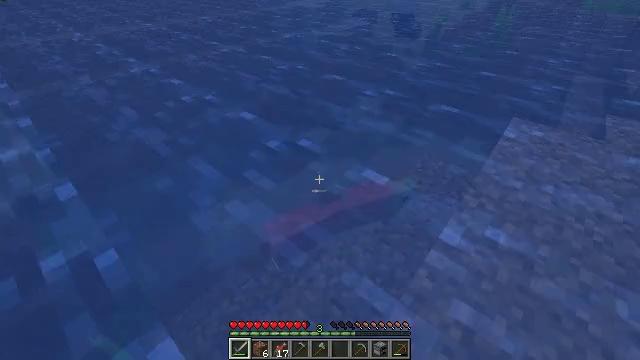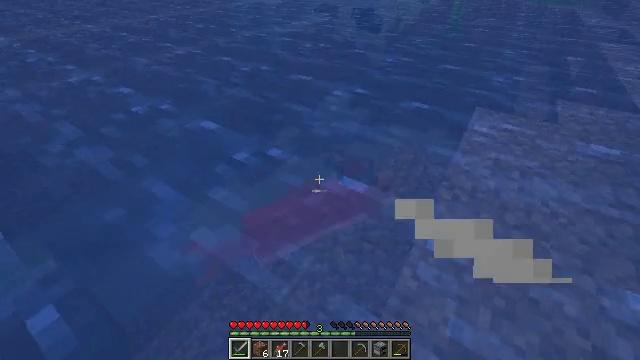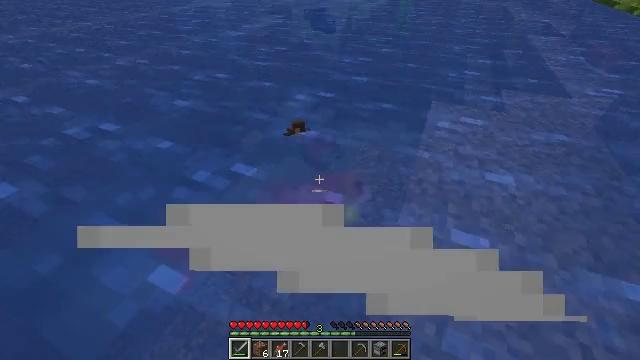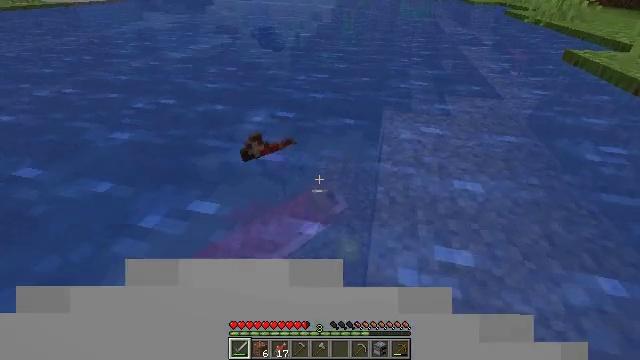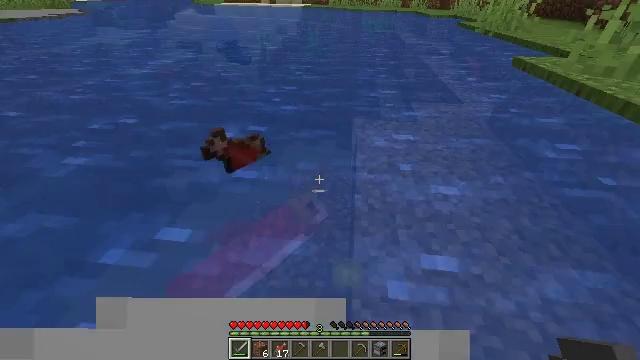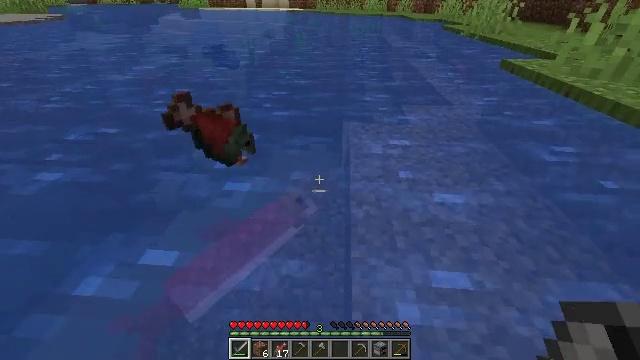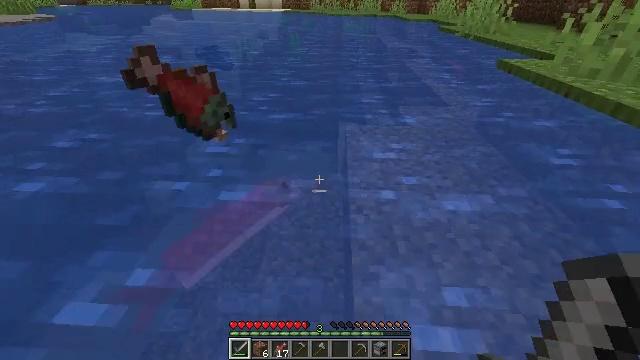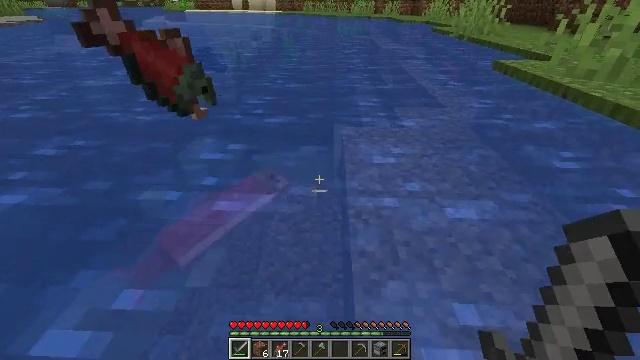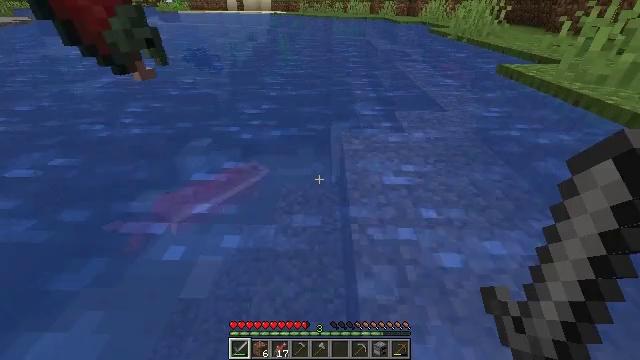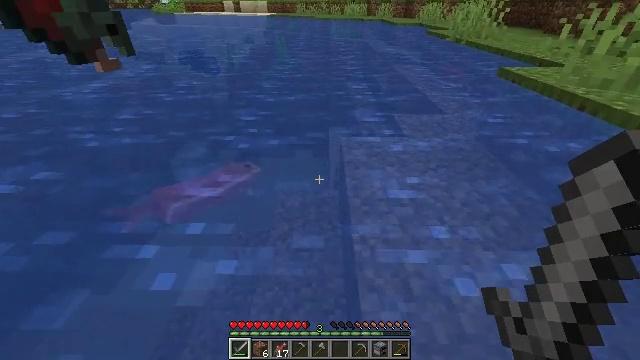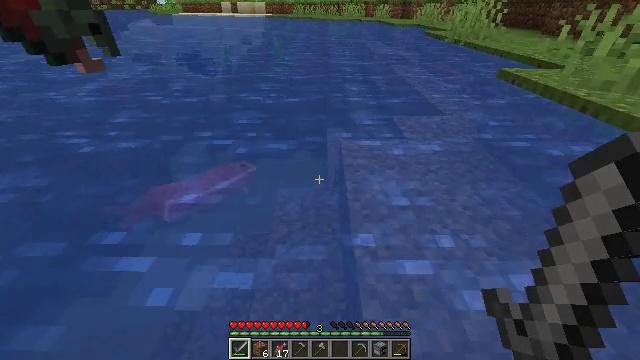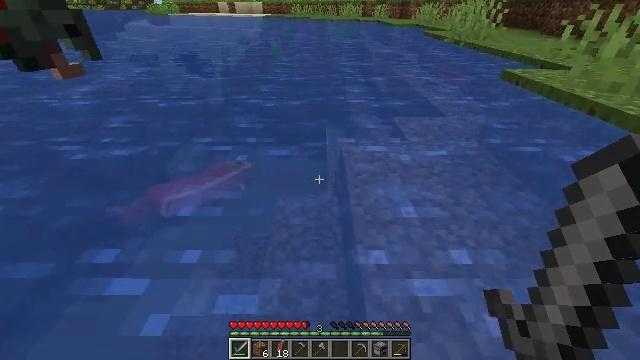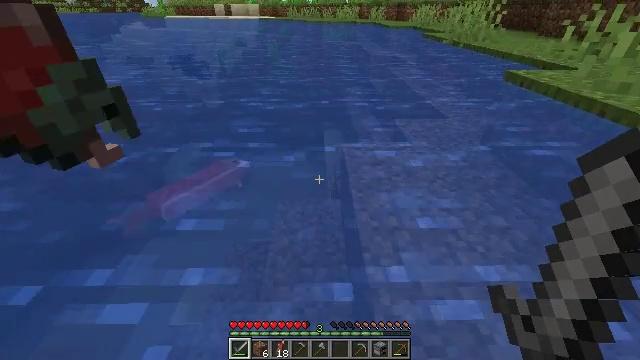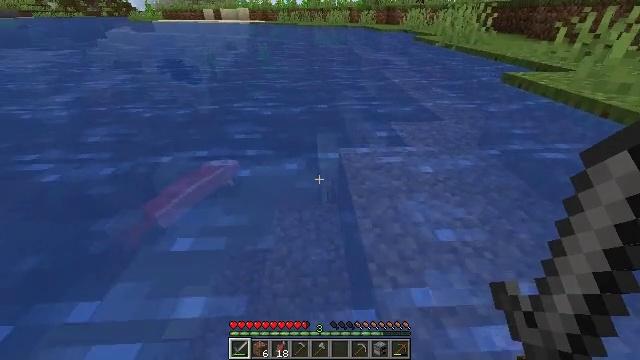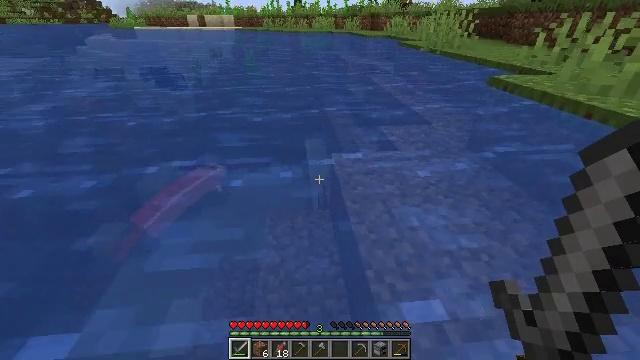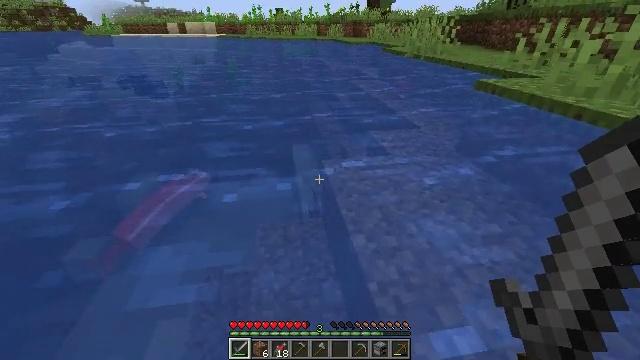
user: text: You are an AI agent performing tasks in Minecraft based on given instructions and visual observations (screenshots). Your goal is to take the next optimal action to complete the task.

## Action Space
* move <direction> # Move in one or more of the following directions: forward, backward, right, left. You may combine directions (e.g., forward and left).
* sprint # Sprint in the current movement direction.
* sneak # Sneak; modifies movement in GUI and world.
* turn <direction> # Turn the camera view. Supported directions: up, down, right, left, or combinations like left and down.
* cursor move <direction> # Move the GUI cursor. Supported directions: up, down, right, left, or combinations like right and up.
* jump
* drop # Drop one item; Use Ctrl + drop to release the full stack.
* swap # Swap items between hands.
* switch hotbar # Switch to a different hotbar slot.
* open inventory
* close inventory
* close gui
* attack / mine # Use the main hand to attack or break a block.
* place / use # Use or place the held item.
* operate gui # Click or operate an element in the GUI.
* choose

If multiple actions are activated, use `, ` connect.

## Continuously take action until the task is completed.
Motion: motion action
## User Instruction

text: Mine seagrass underwater.
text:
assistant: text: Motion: move forward, turn right
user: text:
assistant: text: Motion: move forward, turn right
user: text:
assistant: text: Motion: move forward, turn right and up
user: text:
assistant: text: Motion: move forward, turn right and up
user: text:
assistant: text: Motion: move forward, turn right
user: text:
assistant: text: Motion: move forward, turn right
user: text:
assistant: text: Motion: move forward, turn right
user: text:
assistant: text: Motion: move forward
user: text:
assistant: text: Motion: move forward
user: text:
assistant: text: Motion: move forward and move left
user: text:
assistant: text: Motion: move forward and move left
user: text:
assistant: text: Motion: move forward and move left
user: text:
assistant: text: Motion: move forward and move left, turn right
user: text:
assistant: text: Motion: move forward and move left, turn right and up
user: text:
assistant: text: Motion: move forward, turn right and up
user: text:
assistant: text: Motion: move forward, turn right and up
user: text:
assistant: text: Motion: move forward
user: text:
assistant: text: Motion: move forward
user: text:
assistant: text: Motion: move forward
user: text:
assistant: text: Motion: move forward
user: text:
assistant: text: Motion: move forward, jump
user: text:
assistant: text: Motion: move forward, jump
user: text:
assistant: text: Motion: move forward, jump
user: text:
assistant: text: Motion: move forward, jump
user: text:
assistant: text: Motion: move forward, jump
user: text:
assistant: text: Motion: move forward, jump
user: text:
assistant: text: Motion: move forward, jump
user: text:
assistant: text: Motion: move forward
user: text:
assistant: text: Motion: move forward
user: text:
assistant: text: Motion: move forward, turn right